Interaction volume radius: 5 \u00c5
Interaction volume height: 40 \u00c5
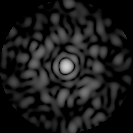
Disorder parameter: 0.83